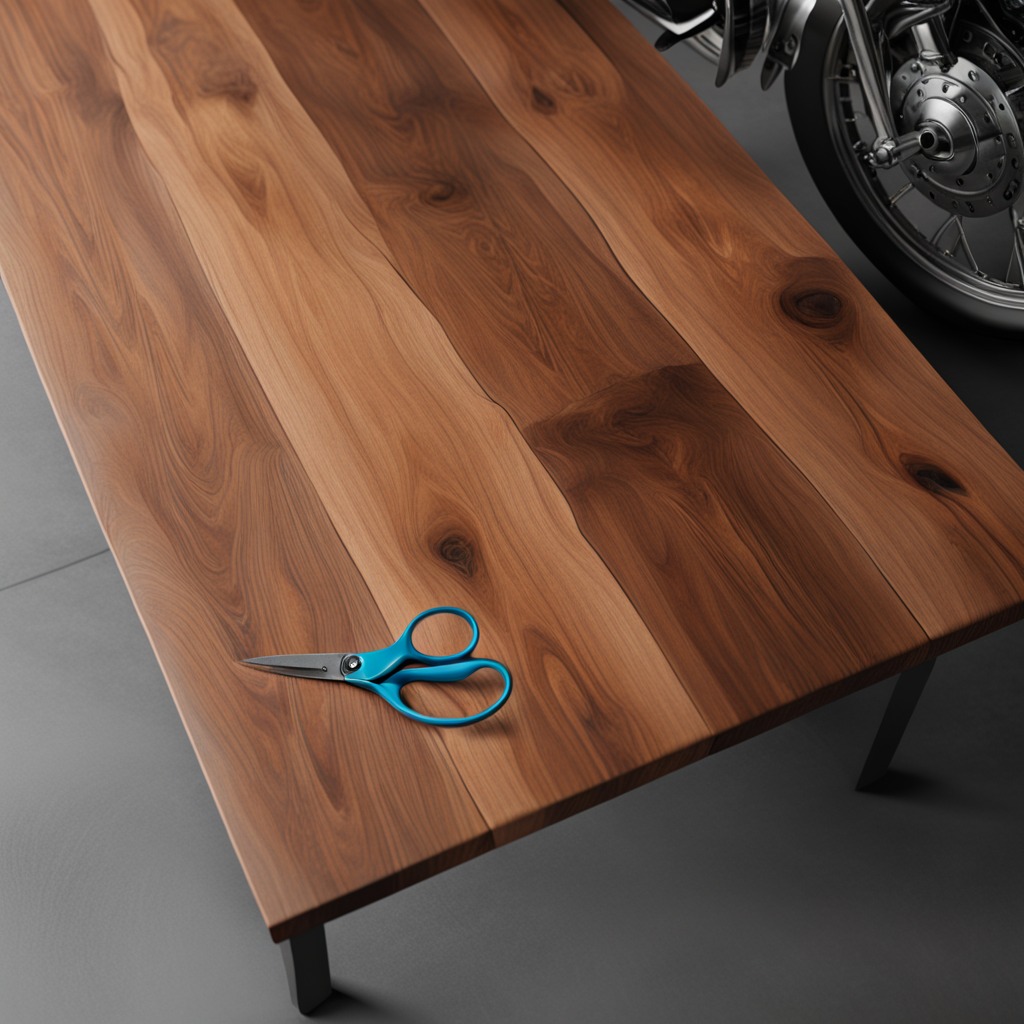
A scissor is lying on the wooden table in the vintage motorcycle garage.